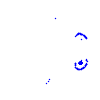
Particle: proton